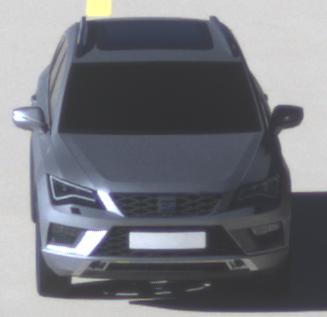
Make: SEAT
Model: Ateca 1.0 TSI Ecomotive
Detailed model: Ateca (5FP)
Model produced from: 2016/08
Model produced until: 2018/08
Doors: 5
Color: gray
Road condition: dry road
Daytime: morning or afternoon
Contrast: high contrast